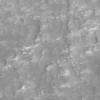
Label: not_dusty